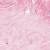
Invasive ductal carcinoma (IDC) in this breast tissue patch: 0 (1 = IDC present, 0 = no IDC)